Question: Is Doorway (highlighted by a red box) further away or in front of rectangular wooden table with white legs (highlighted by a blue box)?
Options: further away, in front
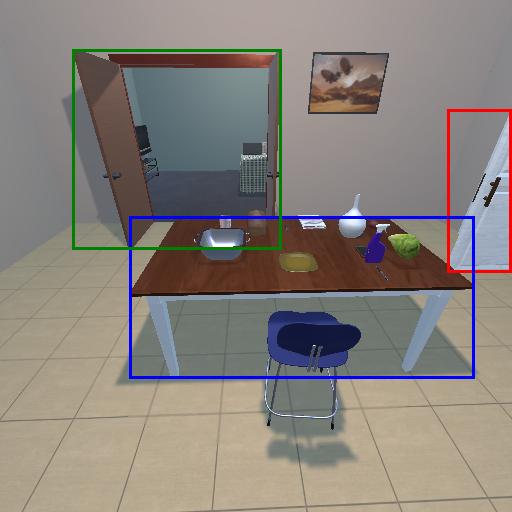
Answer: further away